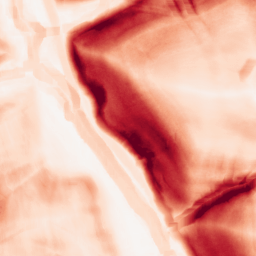
Category: morphological
Decomposition family: morphological_square
Decomposition parameters: operation: gradient
size: 10
Upsampling method: quadratic
Upsampling parameters: scale: 2
Upsampling scale: 2